Field crop: maize
Growth stage: 2
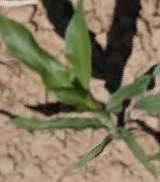
Species: maize